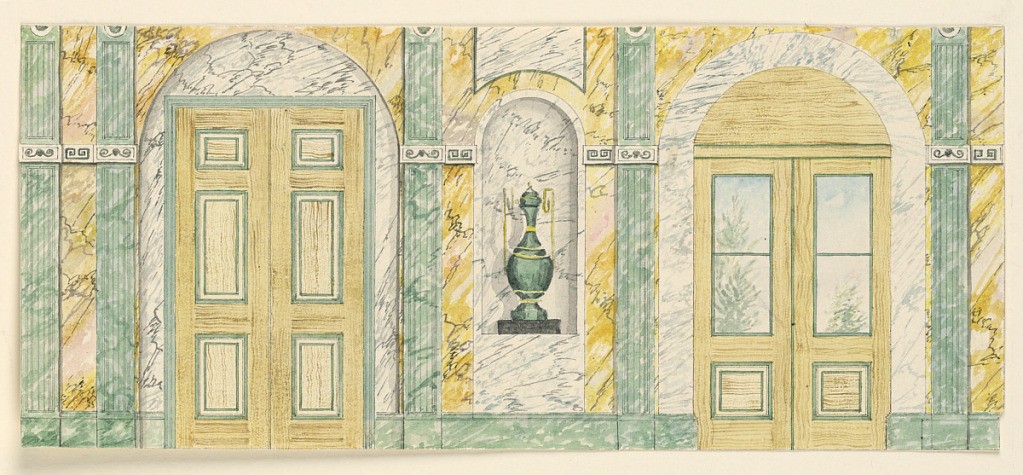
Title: Wall Elevation
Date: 1815–22
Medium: Pen, black ink, green, yelow and gray wash on wove paper
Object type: Drawing
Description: Horizontal Rectangle: Elevation of a marbled wall, urn in a niche center, wooden door at left, door with glass panes at right.